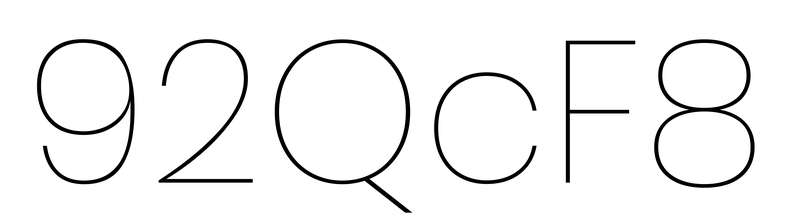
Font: Poppins-Thin